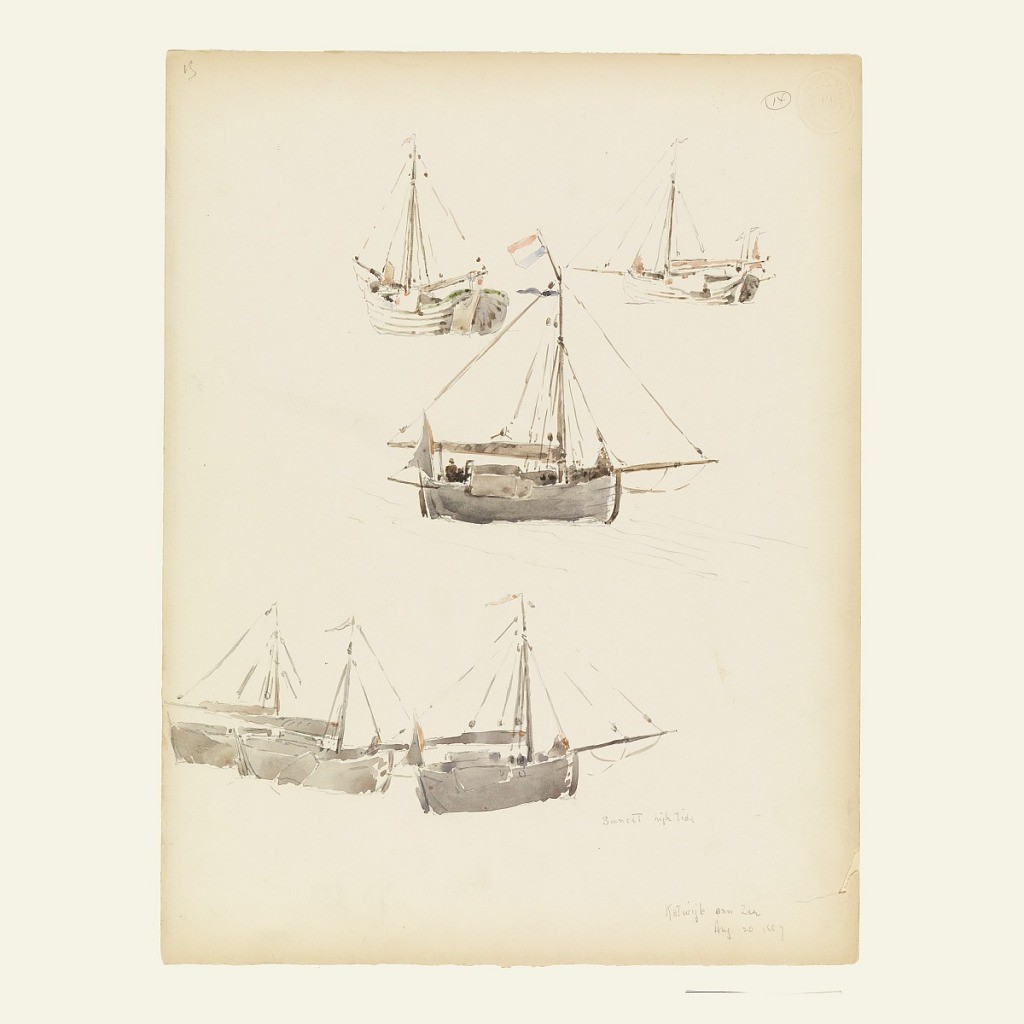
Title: Dutch Barges
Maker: Whitney Warren Jr., American, 1864–1943
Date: August 20, 1887
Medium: Graphite, brush and watercolor on illustration board
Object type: Drawing
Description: Top row, two anchored barges shown obliquely from the sterns. Center, a barge sailing toward right, with Dutch colors. Bottom, three anchored barges shown from the sterns. Verso: sketches in graphite of a mast and barge.